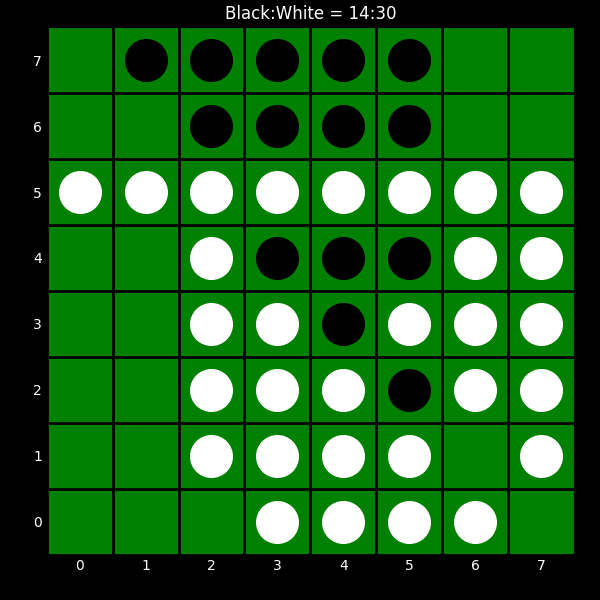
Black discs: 14
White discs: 30